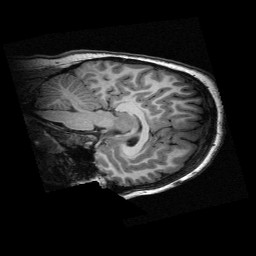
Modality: T1w
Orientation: sagittal
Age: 13
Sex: male
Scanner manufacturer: siemens
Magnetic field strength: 3 T
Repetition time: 2.3 s
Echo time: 0.00336 s